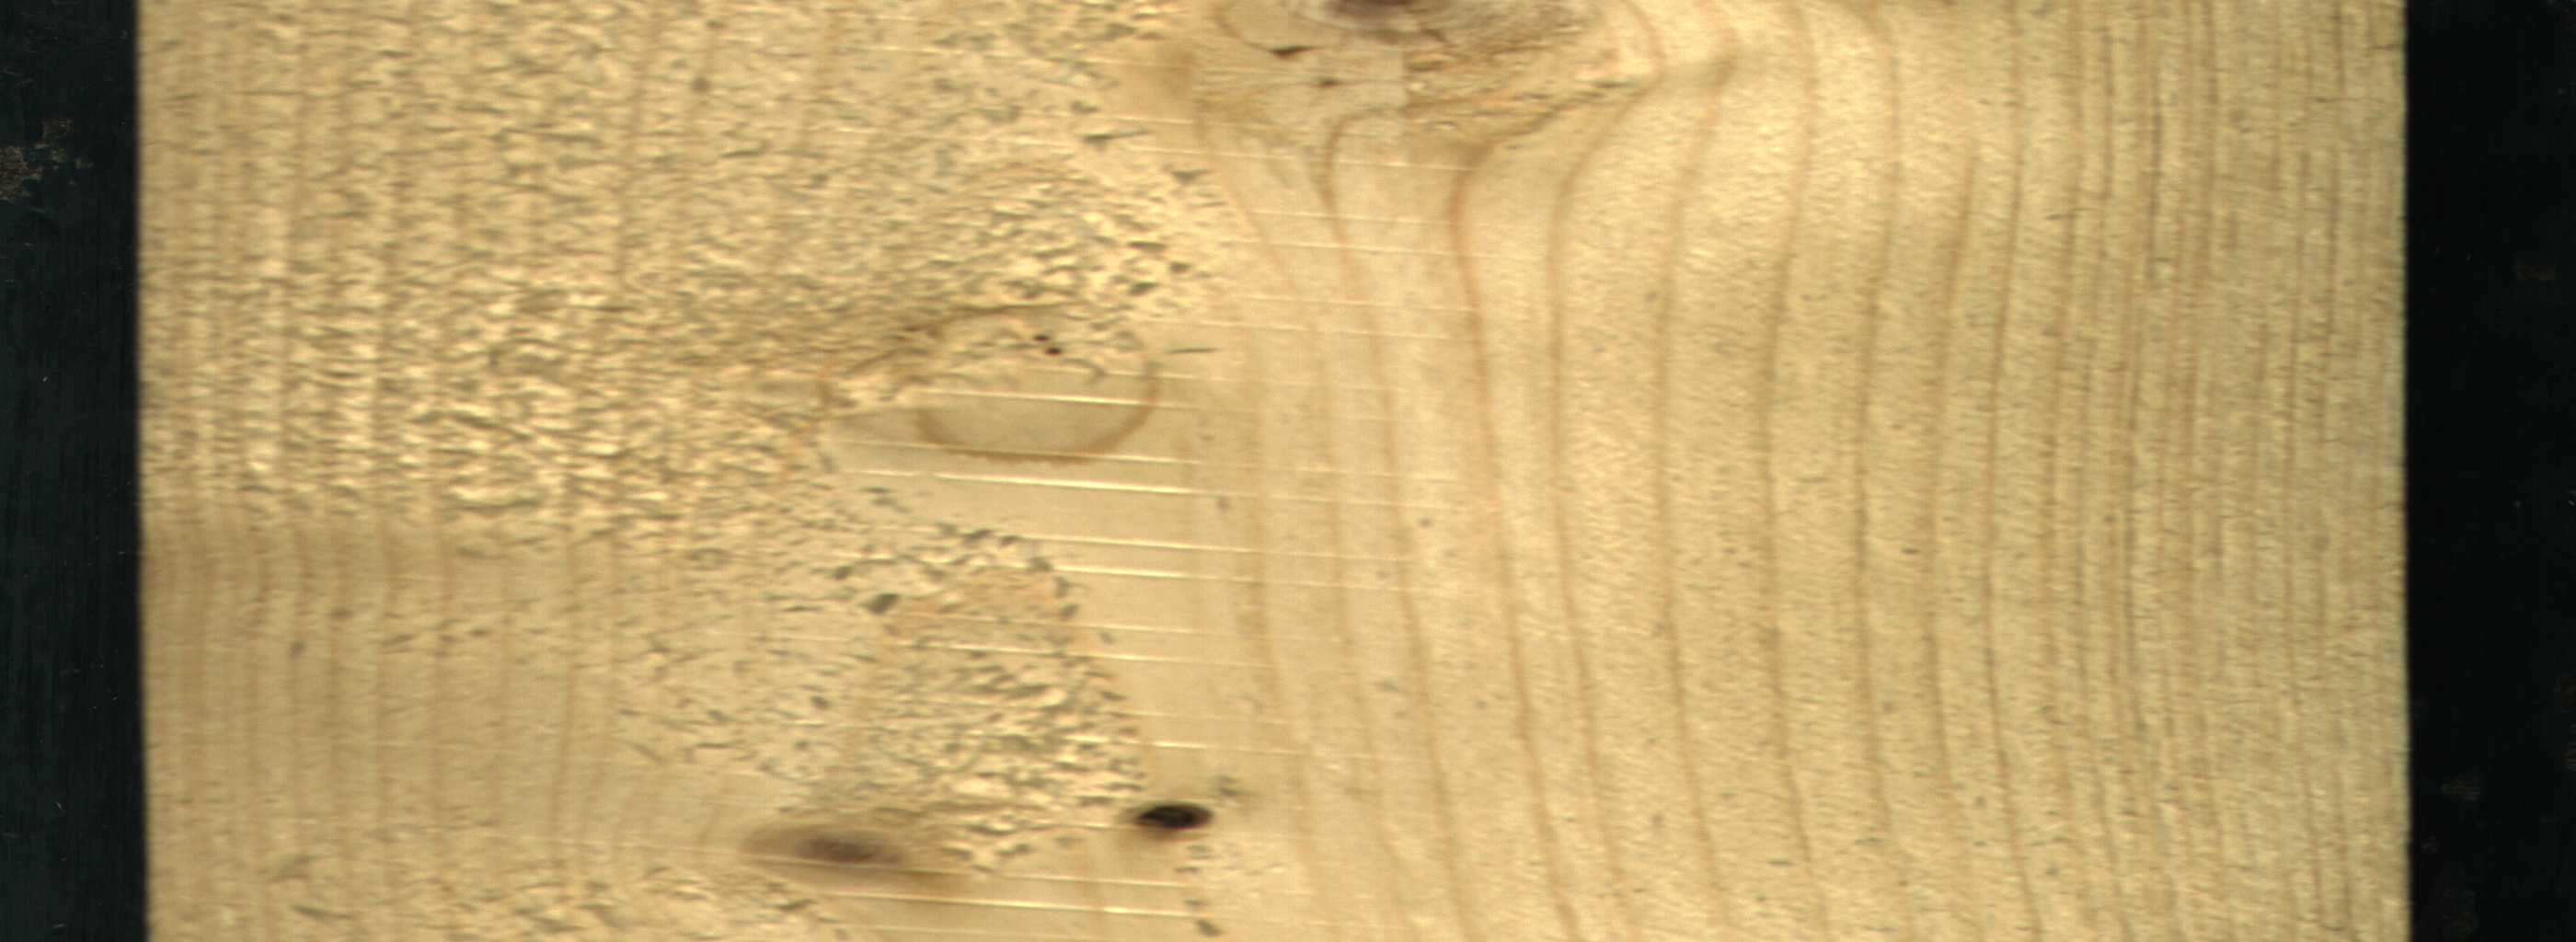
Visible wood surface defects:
Dead_Knot
Live_Knot
Live_Knot